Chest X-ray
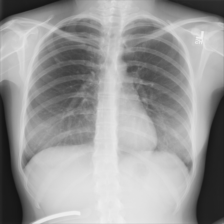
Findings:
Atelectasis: negative
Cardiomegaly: negative
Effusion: negative
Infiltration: negative
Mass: negative
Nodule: negative
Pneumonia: negative
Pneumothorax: negative
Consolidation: negative
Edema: negative
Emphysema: negative
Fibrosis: negative
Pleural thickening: negative
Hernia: negative